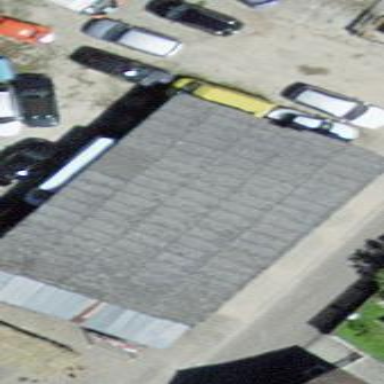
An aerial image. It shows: Warehouse building.